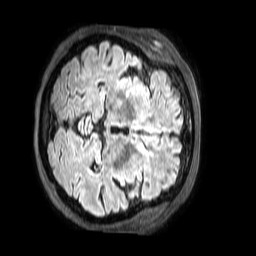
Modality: FLAIR
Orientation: axial
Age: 47
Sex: female
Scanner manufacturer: philips
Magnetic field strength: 3 T
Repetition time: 4.8 s
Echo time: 0.2821 s